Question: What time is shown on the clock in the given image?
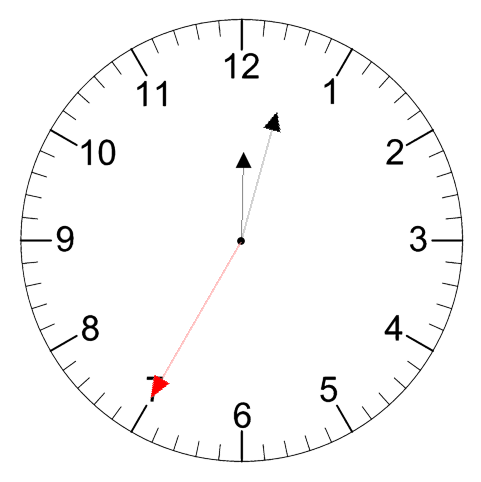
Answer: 12:02:35